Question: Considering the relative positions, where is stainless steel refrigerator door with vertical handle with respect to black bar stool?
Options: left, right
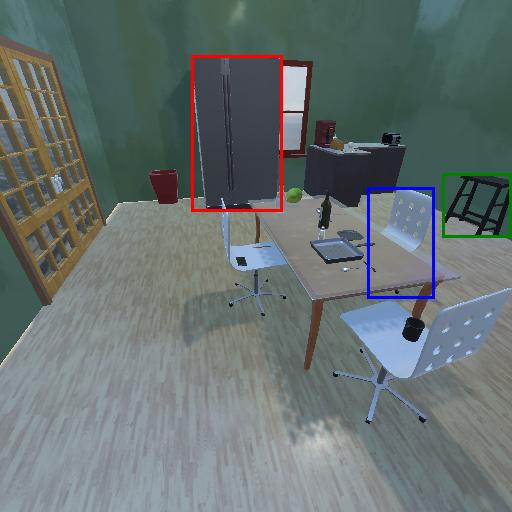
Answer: left